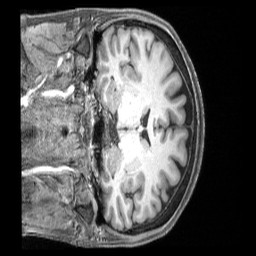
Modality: T1w
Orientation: coronal
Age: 53
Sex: female
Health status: ill
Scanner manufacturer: siemens
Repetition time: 2.4 s
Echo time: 0.00231 s